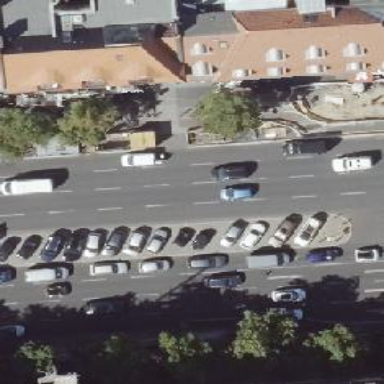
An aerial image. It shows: Primary highway with asphalt surface. There is lane for parking on the right side.